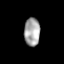
Tissue: skin
Cell type: Epithelial cells
Senescence score: 0.2791
Nuclear area (px): 437
Mean DAPI intensity: 166.316